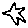
Label: star